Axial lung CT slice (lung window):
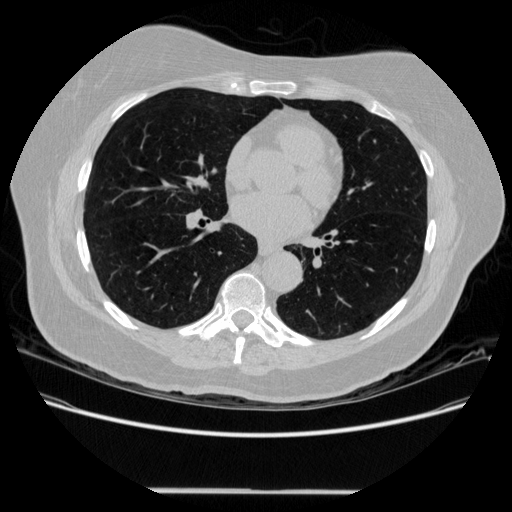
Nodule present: no